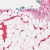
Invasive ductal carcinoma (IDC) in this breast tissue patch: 0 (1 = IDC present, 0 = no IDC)